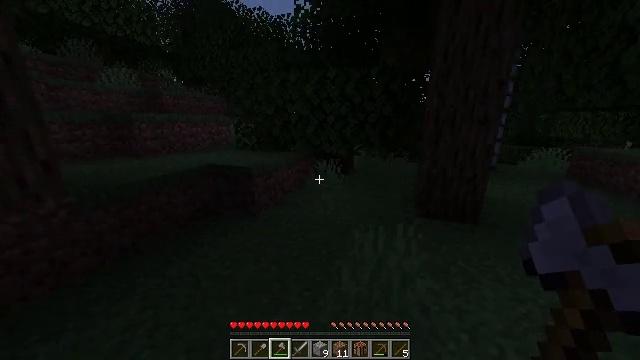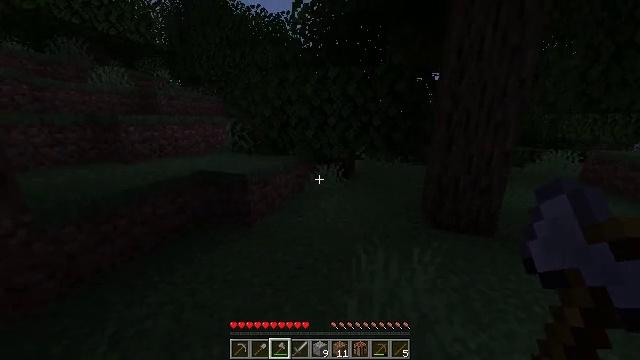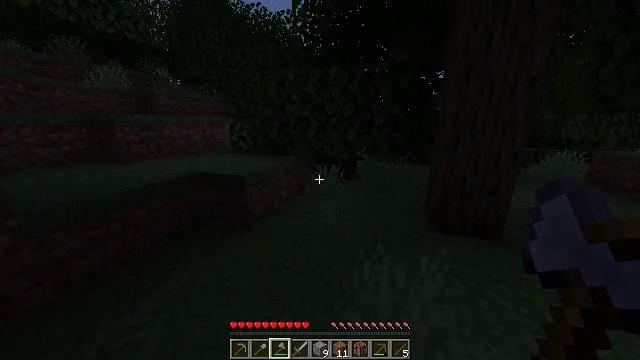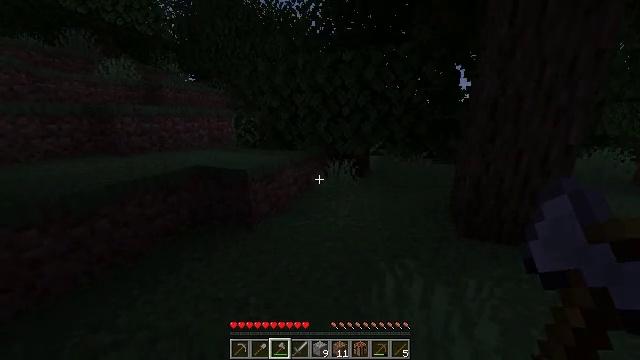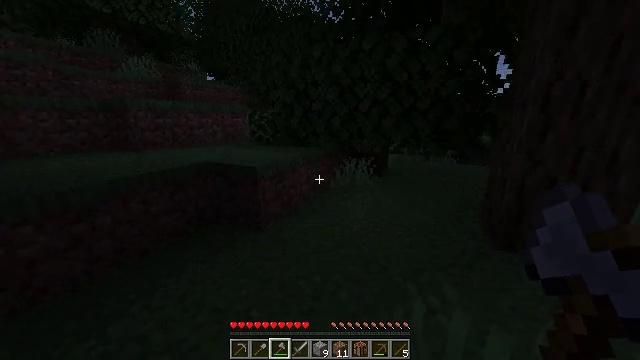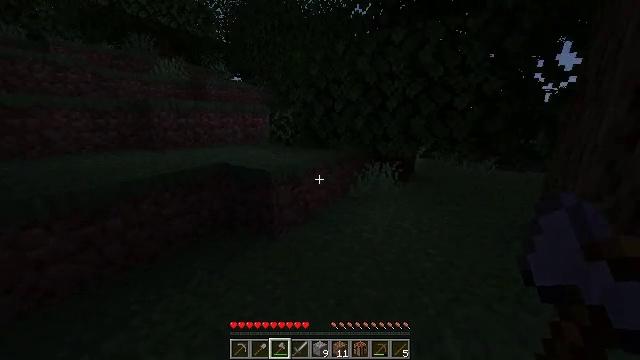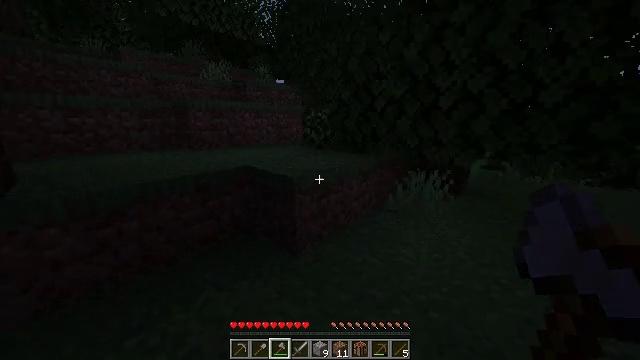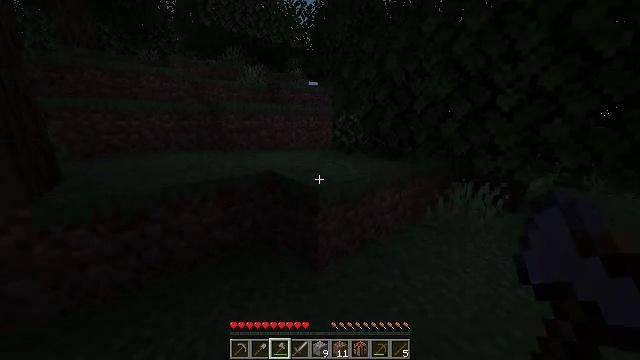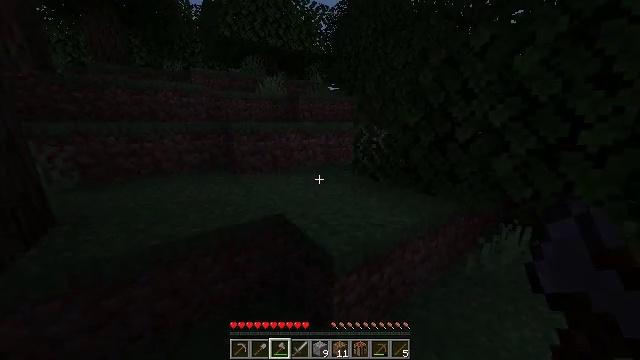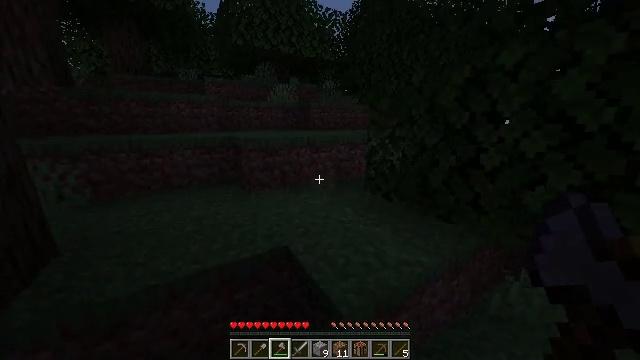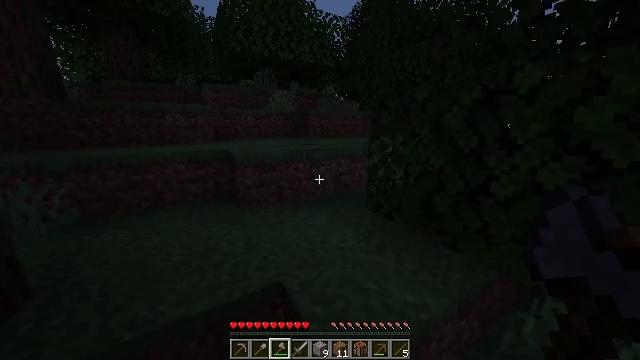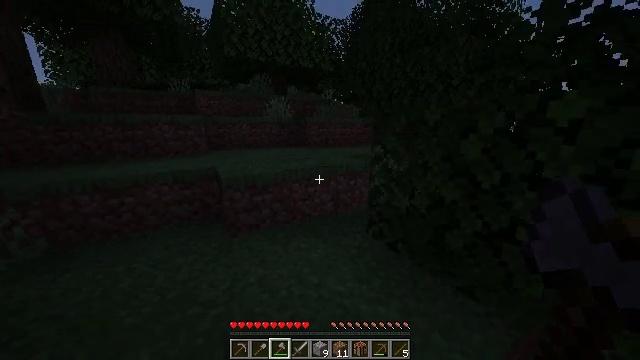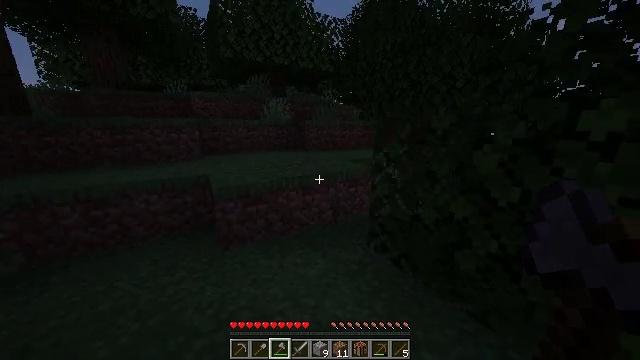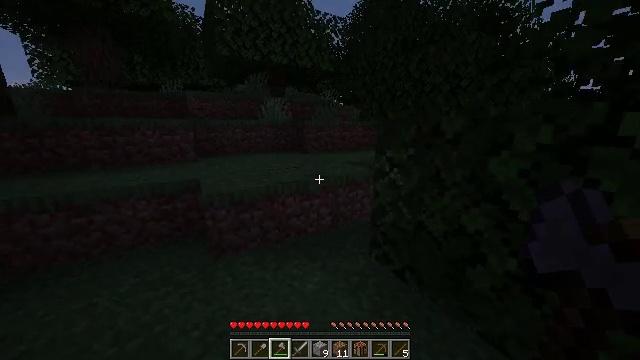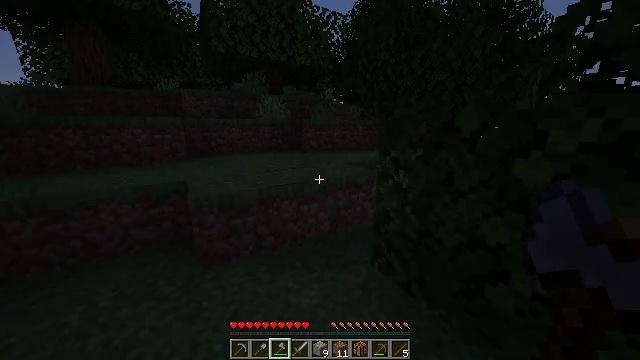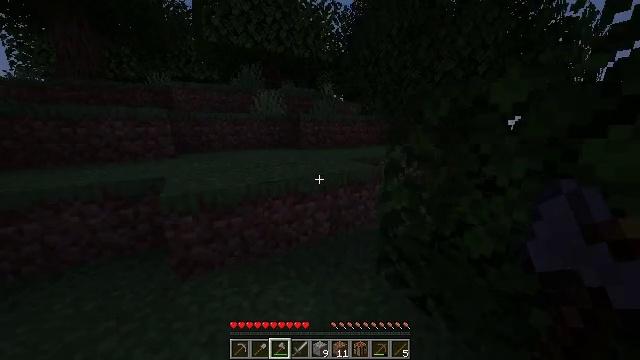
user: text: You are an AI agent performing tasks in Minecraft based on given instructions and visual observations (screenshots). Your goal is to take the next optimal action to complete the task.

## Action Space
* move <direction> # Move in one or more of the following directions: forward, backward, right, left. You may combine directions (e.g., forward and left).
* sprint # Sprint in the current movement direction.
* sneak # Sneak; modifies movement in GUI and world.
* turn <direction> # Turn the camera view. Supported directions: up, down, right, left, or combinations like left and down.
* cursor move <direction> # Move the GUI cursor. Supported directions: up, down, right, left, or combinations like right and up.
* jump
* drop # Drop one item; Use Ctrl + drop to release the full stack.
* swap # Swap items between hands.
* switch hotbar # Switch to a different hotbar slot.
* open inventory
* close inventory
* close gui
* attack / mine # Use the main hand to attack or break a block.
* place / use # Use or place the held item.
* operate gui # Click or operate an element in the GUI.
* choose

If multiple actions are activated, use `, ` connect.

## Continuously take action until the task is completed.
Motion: motion action
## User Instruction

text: Kill the tropical fish.
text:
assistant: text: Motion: move forward, sprint
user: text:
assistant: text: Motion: move forward, sprint
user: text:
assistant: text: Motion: move forward, sprint, turn left
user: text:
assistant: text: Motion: move forward, sprint, turn left
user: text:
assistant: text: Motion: move forward, sprint, turn left
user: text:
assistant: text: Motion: move forward, sprint, turn left
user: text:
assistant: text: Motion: move forward, sprint, turn left
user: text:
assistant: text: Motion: move forward, sprint, turn left, jump
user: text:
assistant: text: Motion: move forward, sprint, turn left, jump
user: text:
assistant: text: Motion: move forward, sprint, jump
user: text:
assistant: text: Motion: move forward, sprint, jump
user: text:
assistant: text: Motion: move forward, sprint, jump
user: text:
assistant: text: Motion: move forward, sprint
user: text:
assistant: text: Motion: move forward, sprint
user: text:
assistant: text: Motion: move forward, sprint
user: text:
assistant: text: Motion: move forward, sprint, turn left
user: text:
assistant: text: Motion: move forward, sprint, turn left
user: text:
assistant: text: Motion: move forward, sprint, turn left and up, jump
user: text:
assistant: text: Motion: move forward, sprint, turn left and up, jump
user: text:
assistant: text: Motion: move forward, sprint, turn left, jump
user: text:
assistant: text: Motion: move forward, sprint, turn left
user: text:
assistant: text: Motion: move forward, sprint, turn left
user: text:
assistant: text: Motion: move forward, sprint, turn left
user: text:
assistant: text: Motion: move forward, sprint, turn left
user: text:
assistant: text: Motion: move forward, sprint, turn left
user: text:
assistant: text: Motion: move forward, sprint, turn left
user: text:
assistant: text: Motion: move forward, sprint, turn left
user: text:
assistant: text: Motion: move forward, sprint, turn left
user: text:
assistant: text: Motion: move forward, sprint, turn left
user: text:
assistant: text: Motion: move forward, sprint, turn left, jump